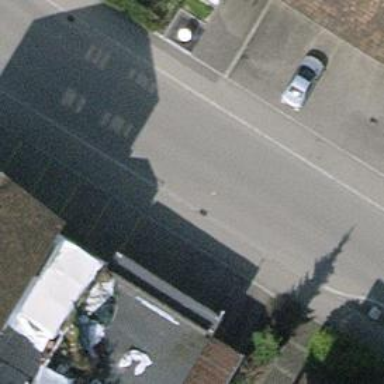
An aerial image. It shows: Street-side parking area.